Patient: sex F, age 76
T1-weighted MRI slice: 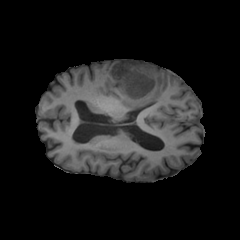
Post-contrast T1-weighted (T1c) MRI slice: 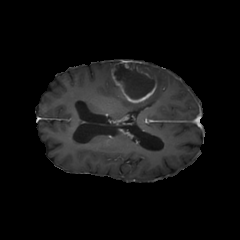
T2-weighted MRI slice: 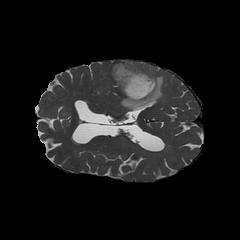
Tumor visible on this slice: yes
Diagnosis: Glioblastoma, IDH-wildtype
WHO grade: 4